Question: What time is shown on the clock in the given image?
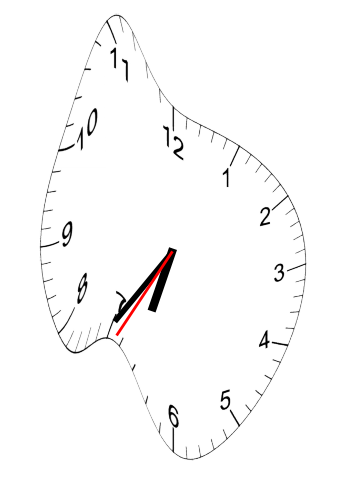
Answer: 06:35:35